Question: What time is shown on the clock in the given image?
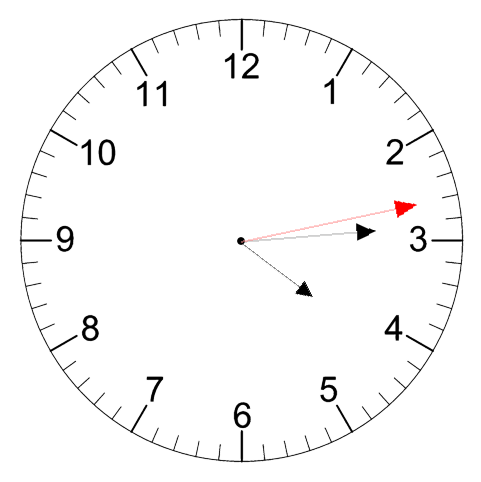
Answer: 04:14:13